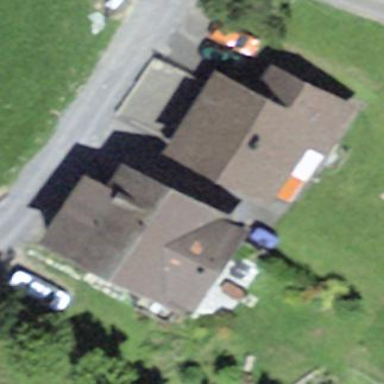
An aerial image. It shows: Building with gabled roof made of tiles. The roof is oriented across the building.